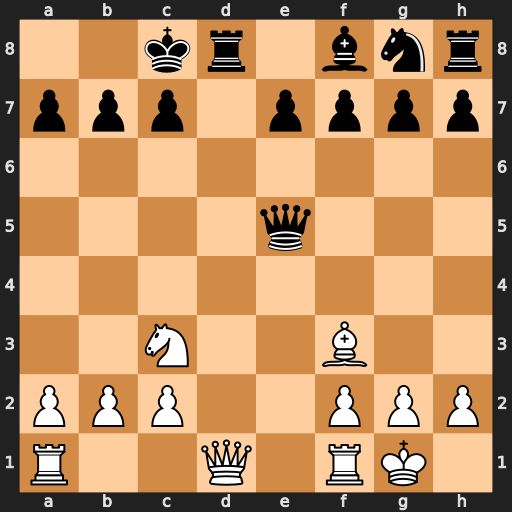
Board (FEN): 2kr1bnr/ppp1pppp/8/4q3/8/2N2B2/PPP2PPP/R2Q1RK1
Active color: w
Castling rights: -
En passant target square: -
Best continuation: Bxb7+ Kxb7 Qxd8